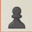
Piece: bP